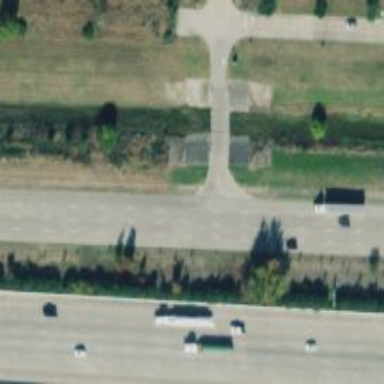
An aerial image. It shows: Secondary road with frontage road alongside.